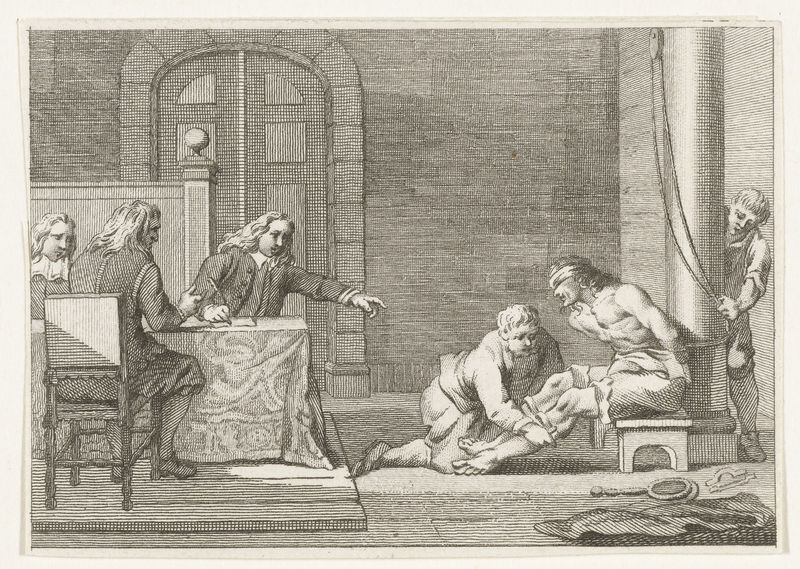
Titel: Verhoor en marteling van Cornelis de Witt
Künstler: Harmanus Vinkeles
Standort: Amsterdam
Institution: Rijksmuseum
Schlagwörter: christ, mort, doigt, plume, jambes, religion, torture, crucifixion, aristocratie, pointer, cordes, peine, attacher, sentence